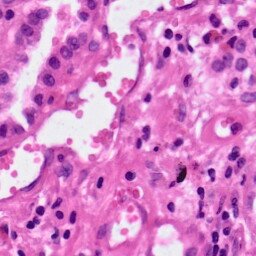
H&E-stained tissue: Lung